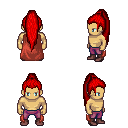
a pixel art fantasy rpg character, male body template, human, tanned skin, maroon cape, magenta pants, red extra-long topknot hairstyle, maroon shoes, four views (front, back, left, right), 2x2 character sprite sheet, small pixel art, hard edges, no anti-aliasing